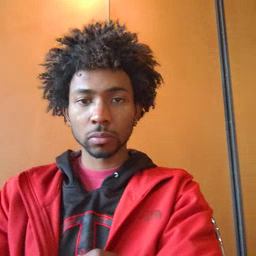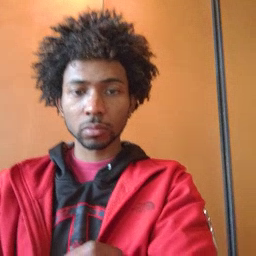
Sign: sleepy